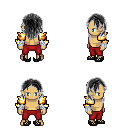
a pixel art fantasy rpg character, male body template, human, tanned skin, gold arm armor, red pants, gray long hairstyle, white cloth bandages, ghillies, four views (front, back, left, right), 2x2 character sprite sheet, small pixel art, hard edges, no anti-aliasing